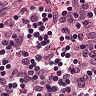
Metastatic tissue present: no